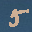
Label: 5